Question: This is my UICollectionView:

And in the Collection Cell, there is a 'setSelected:' method I can se the cell be selected color:
'''
- (void)setSelected:(BOOL)selected {
[super setSelected:selected];
//self.selected = !selected;
// checked
if (selected) {
self.backView.backgroundColor = APP_COLOR;
self.number_label.textColor = [UIColor whiteColor];
self.multiple_label.textColor = [UIColor whiteColor];
}
// uncheck
else {
self.backView.backgroundColor = [UIColor whiteColor];
self.number_label.textColor = HexRGB(0x999999);
self.multiple_label.textColor = HexRGB(0xcccccc);
}
}
'''
But in my tableView, if I click the other cell, the selected cell will be uncheck, so there only one cell is checked in the cell.
So, how can I multil-select the cell in UICollectionView?
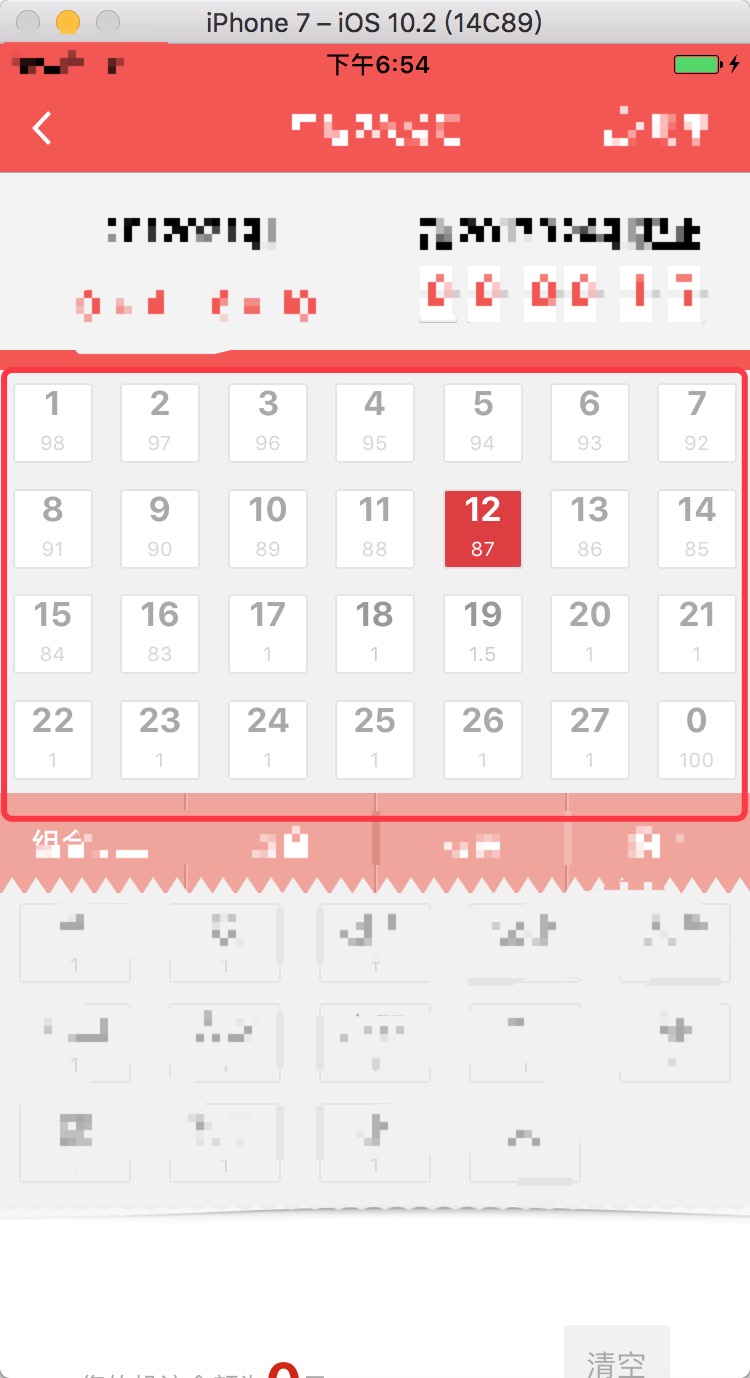
Answer: You should set <URL> to 'YES':
> A Boolean value that determines whether users can select more than one item in the collection view.This property controls whether multiple items can be selected simultaneously. The default value of this property is .
When the value of this property is , tapping a cell adds it to the current selection (assuming the delegate permits the cell to be selected). Tapping the cell again removes it from the selection.